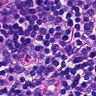
Metastatic tissue present: no